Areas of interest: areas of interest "Sport and cultural"
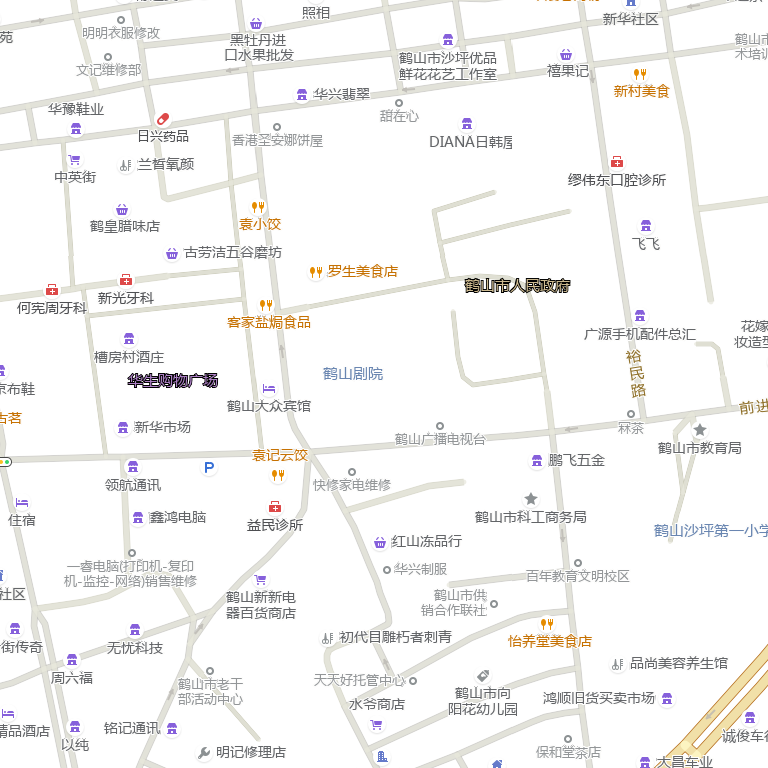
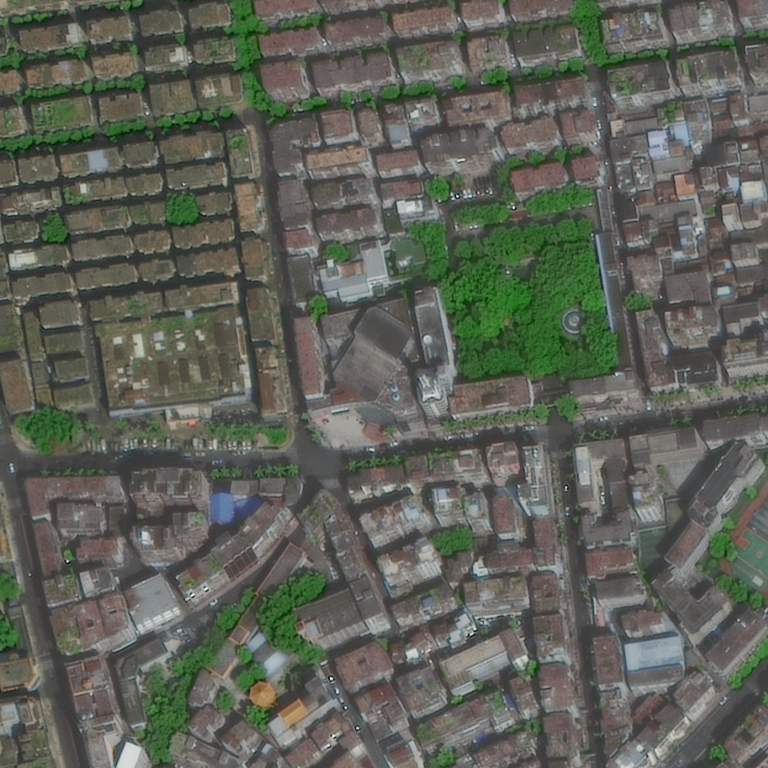